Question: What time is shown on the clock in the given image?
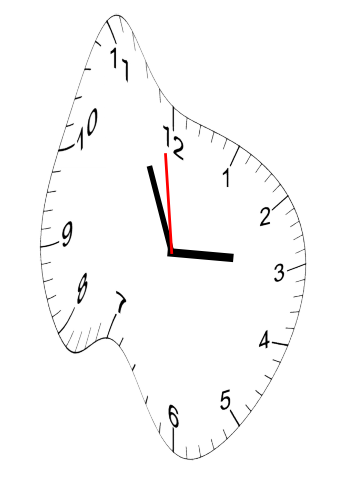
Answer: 02:55:59